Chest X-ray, PA view. Patient: 38 years old, sex M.
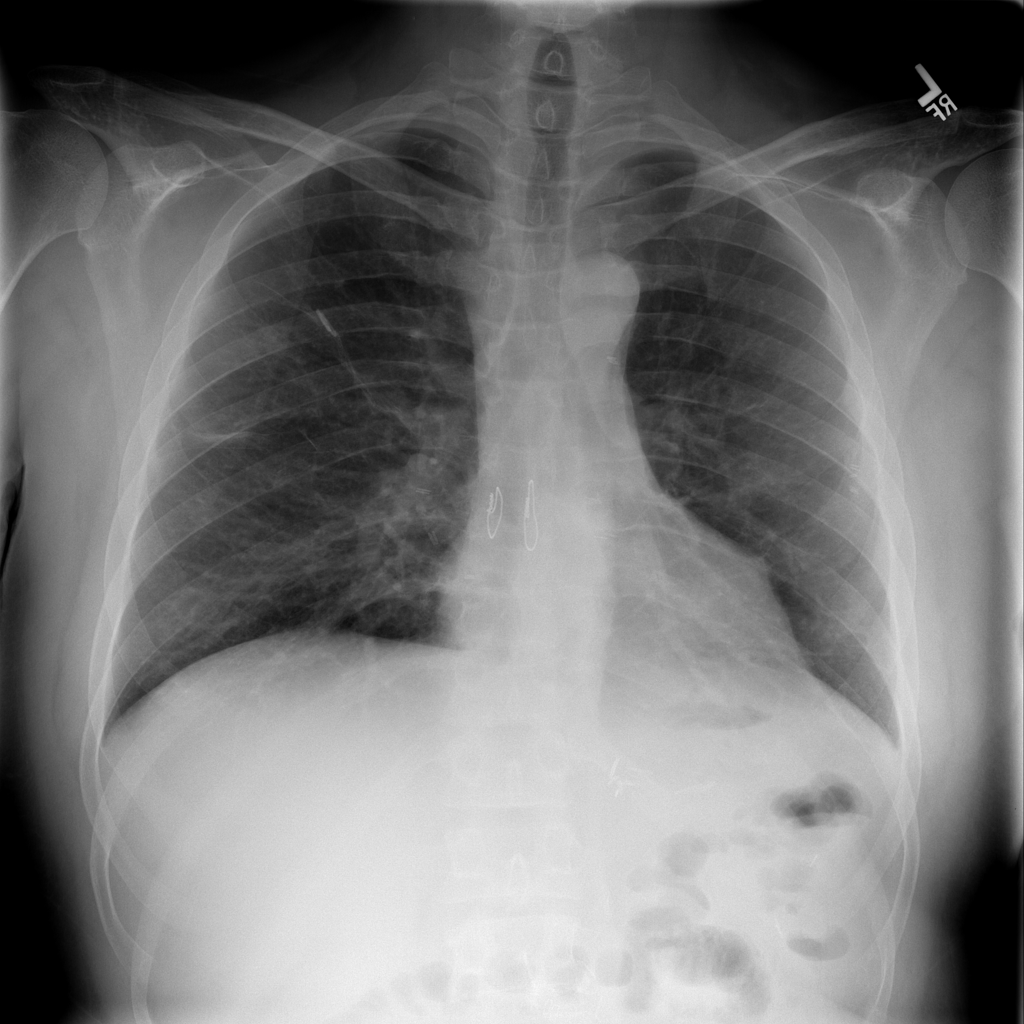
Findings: No Finding